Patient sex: M
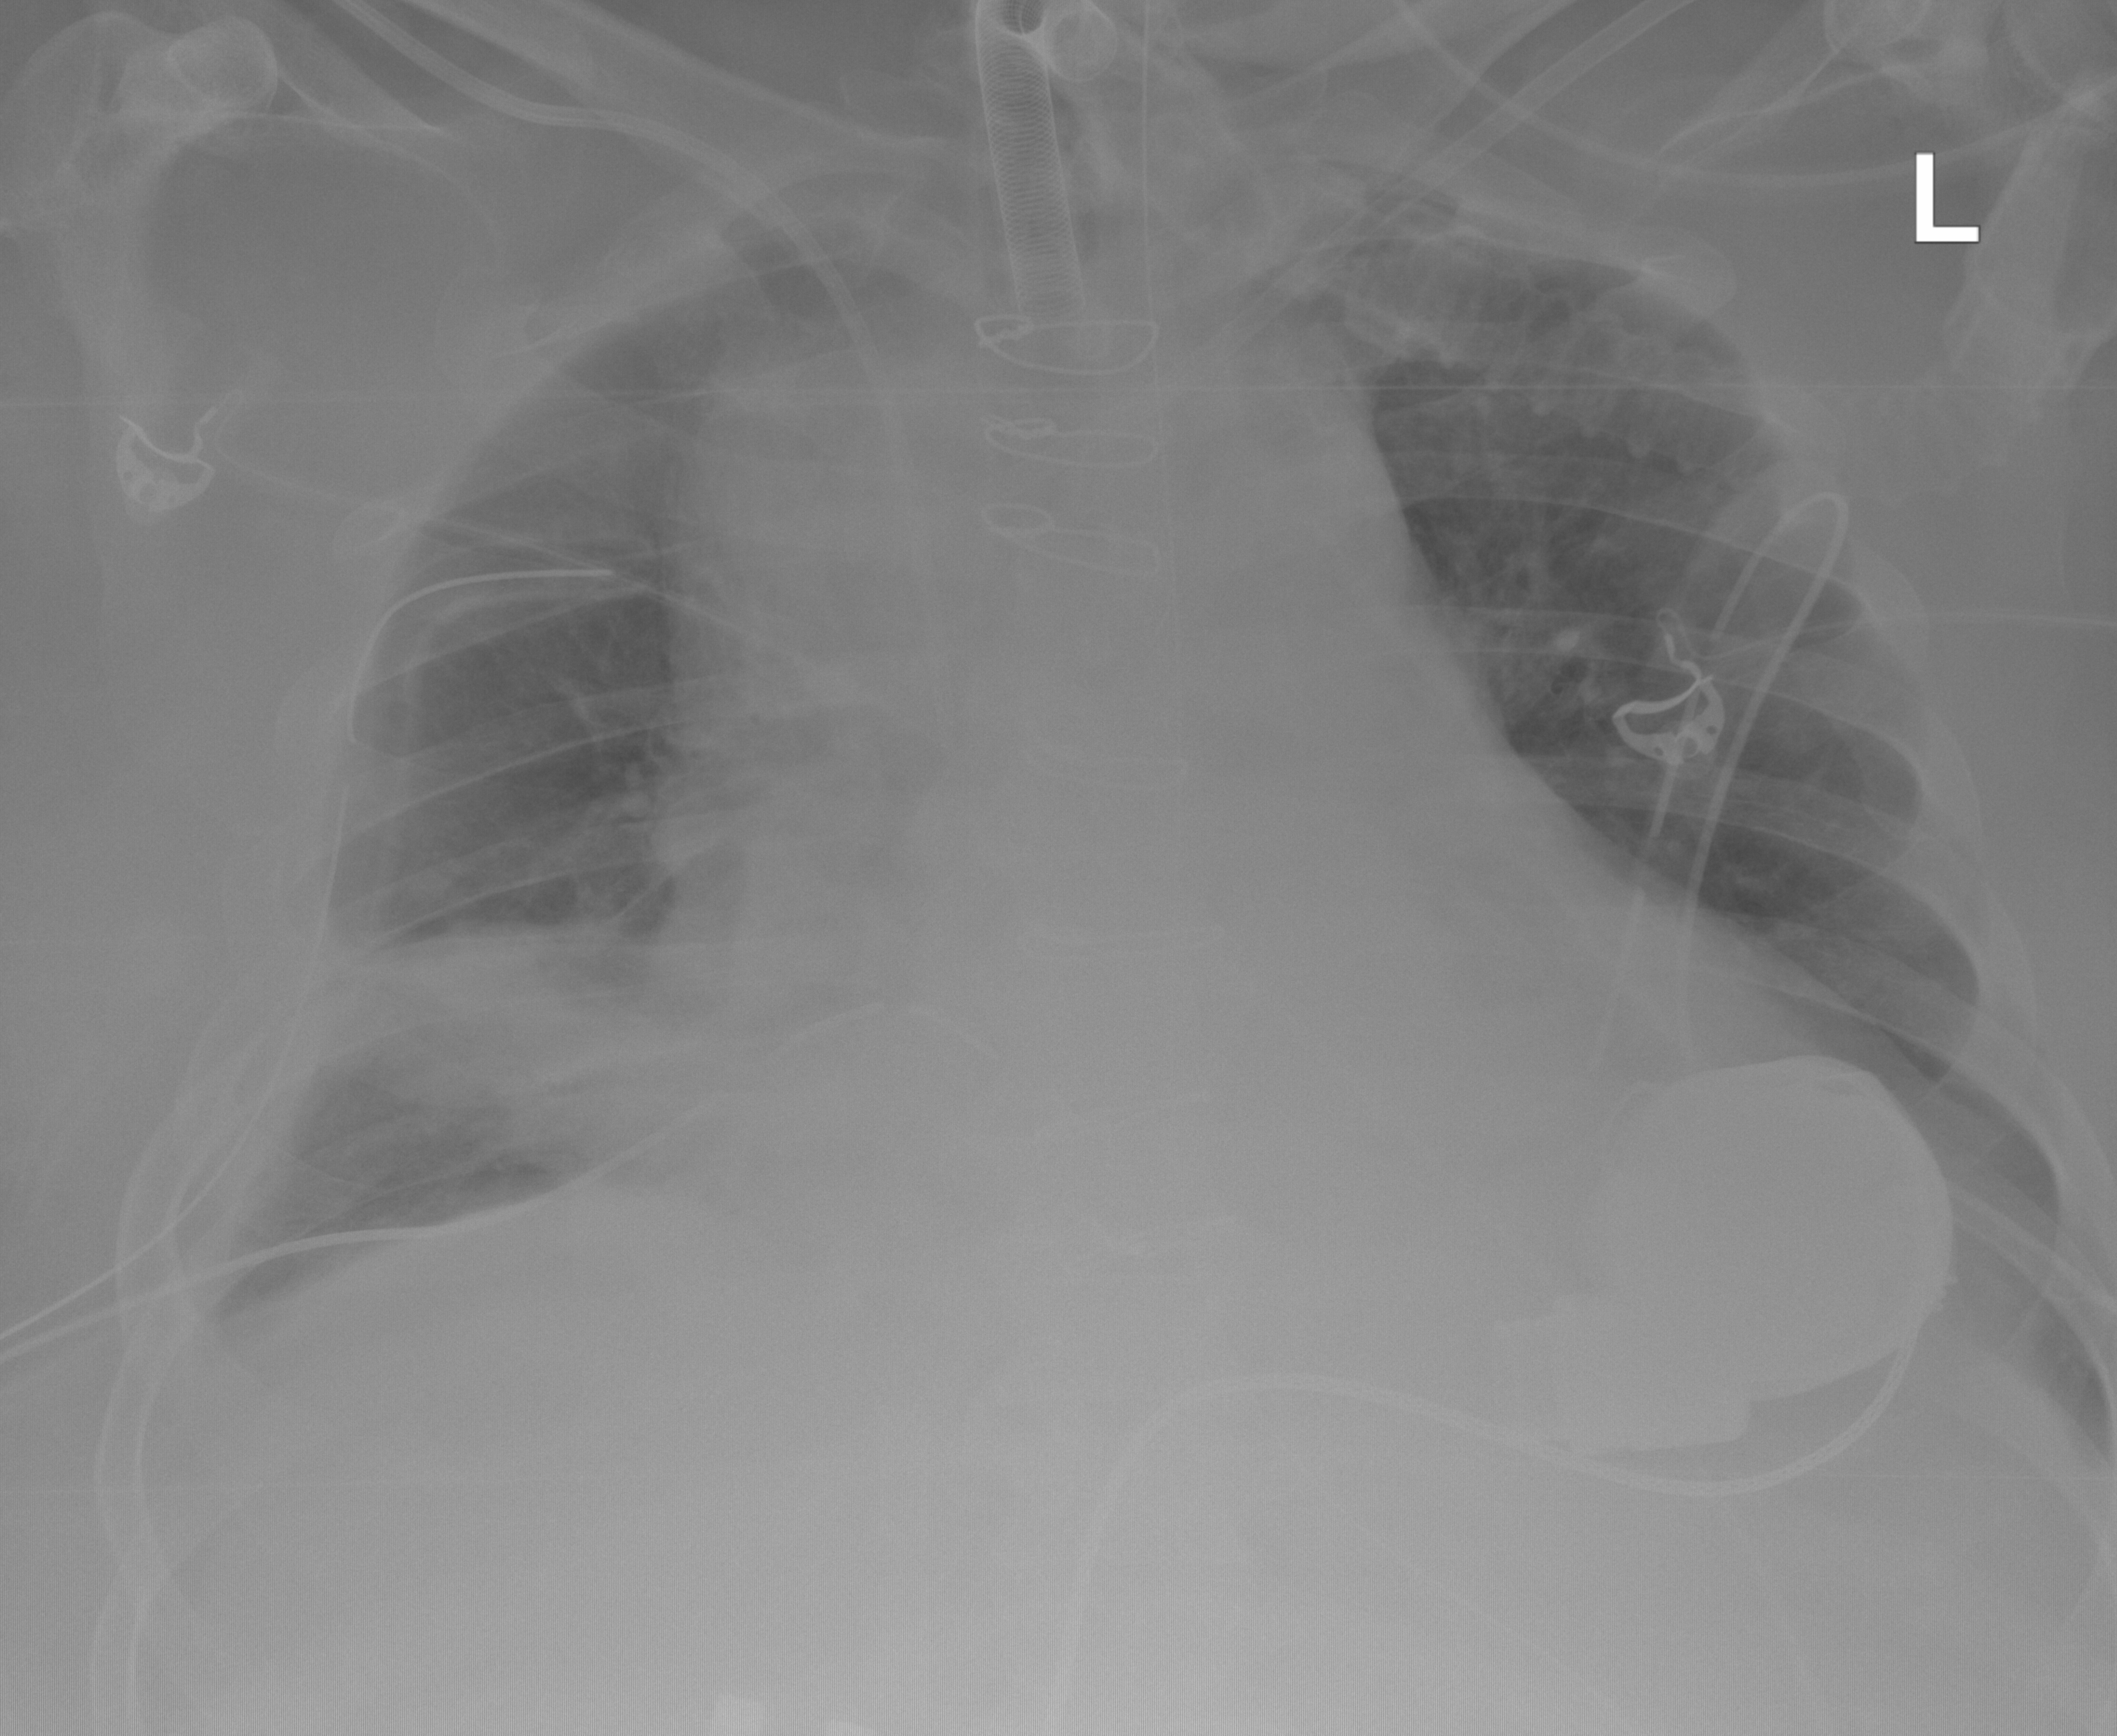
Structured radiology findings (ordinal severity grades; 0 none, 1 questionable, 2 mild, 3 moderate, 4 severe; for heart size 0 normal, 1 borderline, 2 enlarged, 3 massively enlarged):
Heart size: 3
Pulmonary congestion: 0
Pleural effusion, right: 2
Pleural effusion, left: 2
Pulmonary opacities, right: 0
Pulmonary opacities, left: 0
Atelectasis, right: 3
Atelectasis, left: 0